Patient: sex M, age 51
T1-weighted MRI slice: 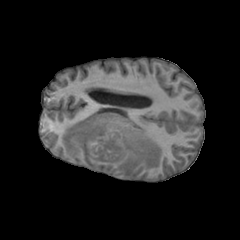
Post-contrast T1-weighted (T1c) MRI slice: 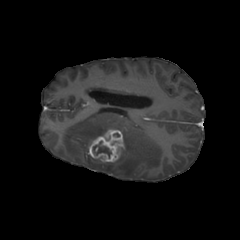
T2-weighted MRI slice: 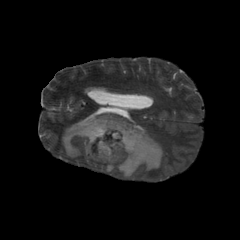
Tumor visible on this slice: yes
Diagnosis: Glioblastoma, IDH-wildtype
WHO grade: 4